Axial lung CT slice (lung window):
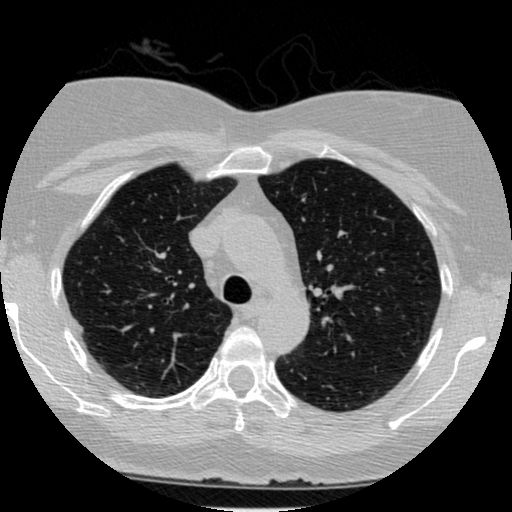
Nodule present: no